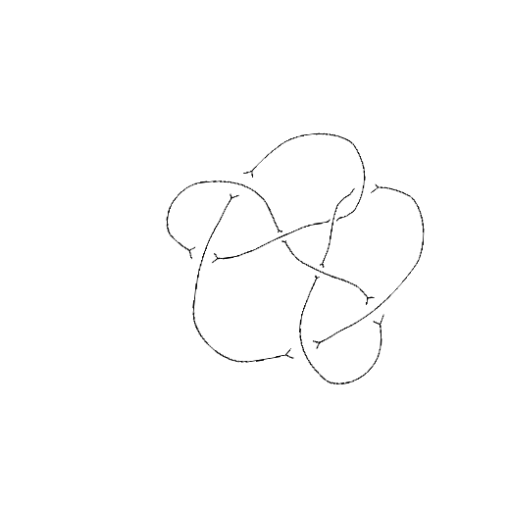
Crossing number: 8